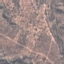
Land use / land cover: HerbaceousVegetation